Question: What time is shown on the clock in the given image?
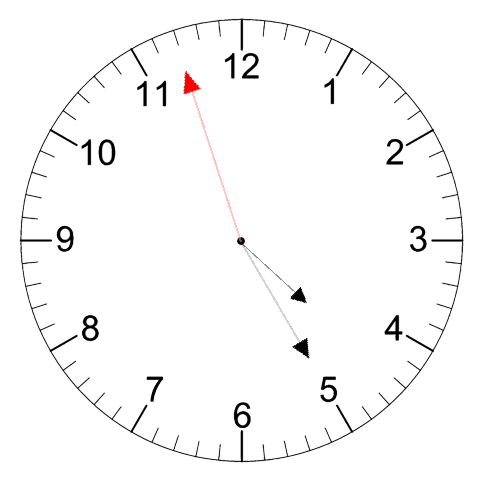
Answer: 04:24:57